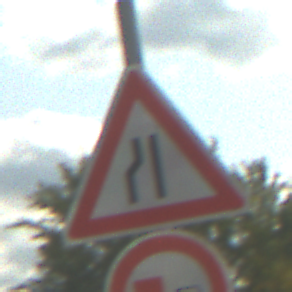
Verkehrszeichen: EinseitigVerengteFahrbahnLinks
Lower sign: UeberholverbotKraftfahrzeuge
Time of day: MorningAfternoon
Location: Outdoor (RoadRail)
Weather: PartlyCloudy
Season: NotSpecified
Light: Natural